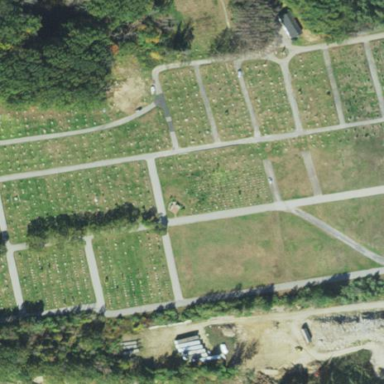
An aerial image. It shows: Cemetery.